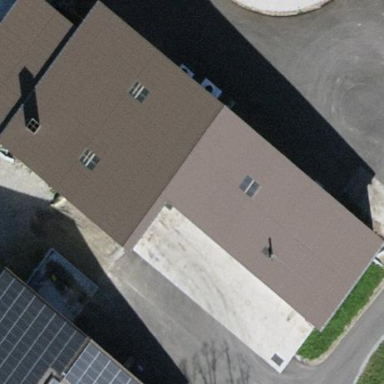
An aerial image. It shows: Industrial building with power generator.